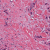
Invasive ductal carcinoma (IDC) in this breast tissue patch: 1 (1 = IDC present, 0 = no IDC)